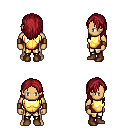
a pixel art fantasy rpg character, male body template, human, tanned skin, gold chest armor, gold greaves, brunette long hairstyle, leather bracers, brown shoes, four views (front, back, left, right), 2x2 character sprite sheet, small pixel art, hard edges, no anti-aliasing